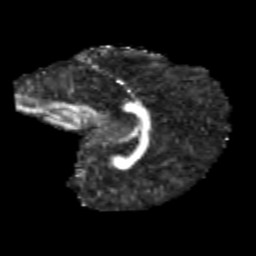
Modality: FA
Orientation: sagittal
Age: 11
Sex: male
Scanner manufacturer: siemens
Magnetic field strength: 3 T
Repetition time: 3.8 s
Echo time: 0.07 s